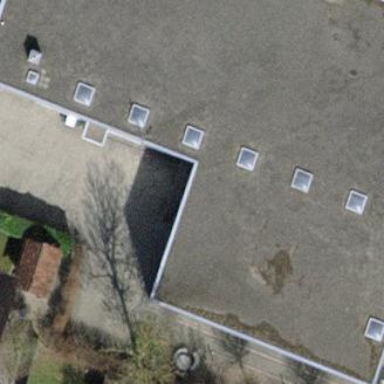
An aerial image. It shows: Building with flat roof.